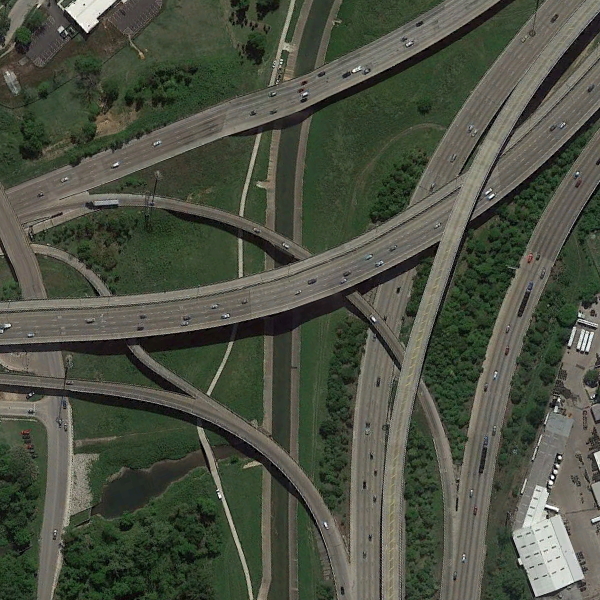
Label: Viaduct